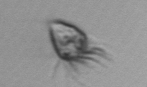
Label: Ciliophora